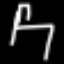
Label: chair